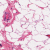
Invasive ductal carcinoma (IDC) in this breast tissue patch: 0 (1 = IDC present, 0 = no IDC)